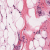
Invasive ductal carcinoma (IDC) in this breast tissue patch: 0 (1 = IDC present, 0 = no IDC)